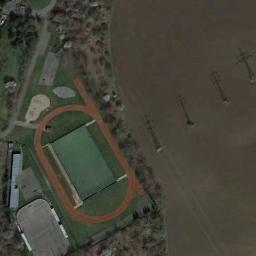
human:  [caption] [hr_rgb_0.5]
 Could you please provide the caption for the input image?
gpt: The oval track has a small rectangular green space .

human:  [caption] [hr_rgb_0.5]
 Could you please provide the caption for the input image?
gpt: There are many sparse vegetation and lakes near the track and field built on the lawn .

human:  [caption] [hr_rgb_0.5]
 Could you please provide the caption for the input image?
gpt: The ground track field is on a lawn and an open area is next to the ground track field .

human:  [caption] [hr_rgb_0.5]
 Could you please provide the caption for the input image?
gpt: There are many buildings next to the ground track field .

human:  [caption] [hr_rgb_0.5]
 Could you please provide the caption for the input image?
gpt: The ground track field with a red track beside a river .